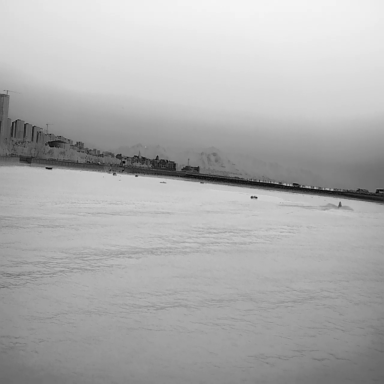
There is a canoe in the infrared image.